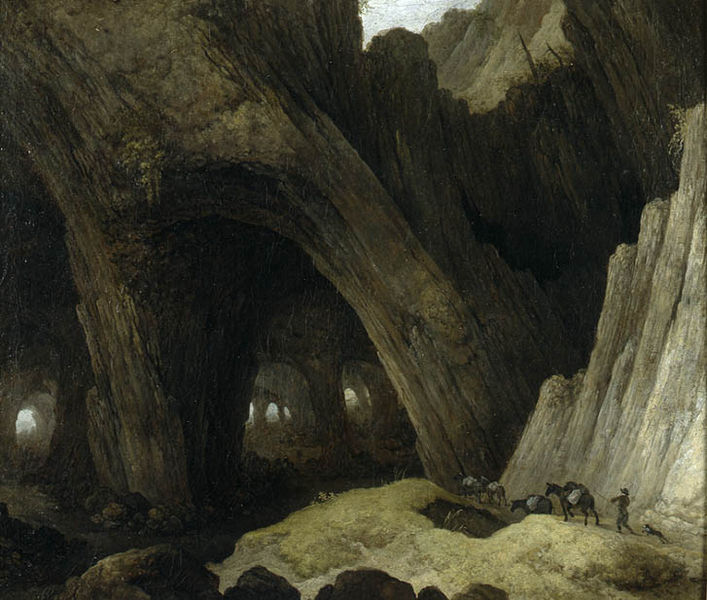
Titel: Felsenhöhle mit Maultiertreiben
Künstler: Guillam Dubois
Standort: Karlsruhe
Institution: Staatliche Kunsthalle Karlsruhe
Schlagwörter: baum, berg, blau, dunkel, felsen, gemälde, gestein, gruppe, himmel, mann, schatten, wasser, weiß, wolken, bäume, grün, landschaft, menschen, sand, äste, braun, fenster, grau, hell, hintergrund, holz, hut, kreide, licht, männer, raum, schwarz, straße, säulen, zeichnung, eis, gras, hund, schnee, tier, tiere, weg, wiese, wolke, beige, malerei, symbolismus, mensch, stein, steine, tragen, öl, bach, baumstamm, einsamkeit, erde, gräser, hügel, kalt, nass, natur, stamm, pfad, sonne, boden, dunkelheit, händler, pflanze, pflanzen, höhle, höle, kontrast, tal, wald, wasserfall, esel, handel, pferd, pferde, reiter, sack, stock, helldunkel, sattel, gischt, düster, bogen, man, naturalismus, passage, gepäck, last, säcke, transport, berge, fels, felswand, gebirge, gipfel, gletscher, hang, klippen, zug, kahl, klein, geröll, schlucht, steil, winter, treiben, saal, ladung, fluß, romantik, ölgemälde, luft, durchgang, junge, gewächs, hoch, geheimnisvoll, galerie, bögen, karawane, wände, katze, gewölbe, durchblick, höhe, alpen, feuchtigkeit, bergspitze, moos, abgrund, groß, loch, gefahr, bedrohlich, höhlen, peitsche, maultier, maultiere, muli, treiber, löcher, ranke, tore, öffnung, efeu, schiefer, karg, gruselig, reise, wanderer, maul, grotte, urwald, gebirg, ausgang, durchblicke, kluft, brocken, halbdunkel, stange, lasttier, packesel, durchbruch, verband, reisende, schtten, hirte, unheimlich, wanderung, labyrinth, tunnel, schroff, hun, gespenstisch, gewölbt, öffnungen, pfade, lasten, wölbung, kamel, kalkstein, katakomben, arken, lastesel, gerte, gewaltig, wanderschaft, saumpfad, hirt, grppe, flesen, lasttiere, gemlde, kamele, karavane, mut, packen, monströs, expedition, steinschichten, erdloch, mulies, felstor, geologie, packpferde, gepack, felsbogen, 1880, eselstreiber, sac, #dunkel, menschen tiere, durchbruc, toere, eselkarawane, hell#, graoß, handelskarawane, wlbung, salzstock, saz, fiücht, mammuthbaum, höhlensystem, hähöe, eseö, unteridisch